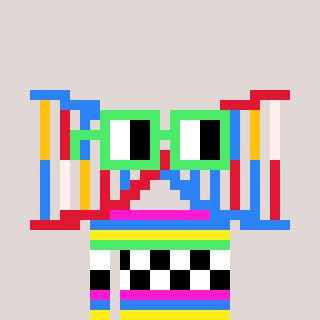
a pixel art character with square light green glasses, a dna-shaped head and a computerblue-colored body on a warm background